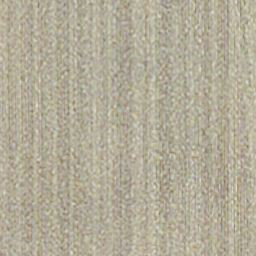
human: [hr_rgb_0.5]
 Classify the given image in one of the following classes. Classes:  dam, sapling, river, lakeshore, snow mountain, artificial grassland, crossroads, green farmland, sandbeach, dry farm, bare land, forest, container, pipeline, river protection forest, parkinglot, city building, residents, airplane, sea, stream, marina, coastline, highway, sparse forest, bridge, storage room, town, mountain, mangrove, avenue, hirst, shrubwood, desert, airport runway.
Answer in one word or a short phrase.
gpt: dry farm